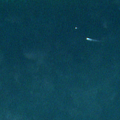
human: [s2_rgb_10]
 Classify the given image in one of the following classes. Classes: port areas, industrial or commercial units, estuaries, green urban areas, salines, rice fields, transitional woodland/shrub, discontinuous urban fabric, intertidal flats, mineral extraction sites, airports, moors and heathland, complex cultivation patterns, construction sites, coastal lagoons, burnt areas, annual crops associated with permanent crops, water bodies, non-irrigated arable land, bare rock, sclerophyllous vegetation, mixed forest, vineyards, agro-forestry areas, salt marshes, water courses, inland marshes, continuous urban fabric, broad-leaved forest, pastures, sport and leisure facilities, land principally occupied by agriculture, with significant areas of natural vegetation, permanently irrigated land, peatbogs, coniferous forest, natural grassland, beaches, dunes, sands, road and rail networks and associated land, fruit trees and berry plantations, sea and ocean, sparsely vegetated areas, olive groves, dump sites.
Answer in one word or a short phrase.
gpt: sea and ocean